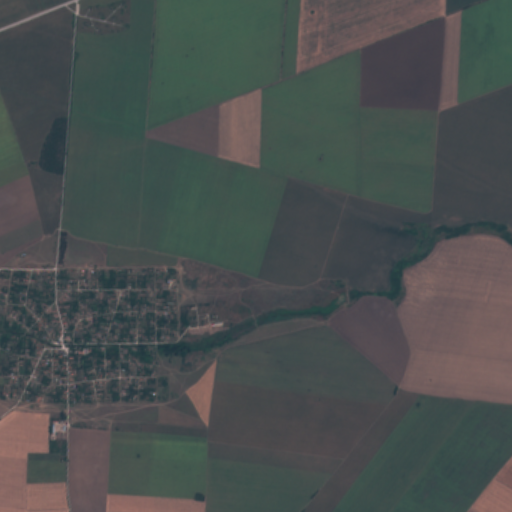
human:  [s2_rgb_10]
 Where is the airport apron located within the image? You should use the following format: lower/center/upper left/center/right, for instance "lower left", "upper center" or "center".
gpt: The airport apron is located in the upper left of the image.
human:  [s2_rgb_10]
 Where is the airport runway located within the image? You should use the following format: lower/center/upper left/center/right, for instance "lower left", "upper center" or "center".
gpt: The airport runway is located in the upper left of the image.
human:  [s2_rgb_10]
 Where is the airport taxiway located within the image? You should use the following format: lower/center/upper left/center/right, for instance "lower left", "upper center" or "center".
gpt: The airport taxiway is located in the upper left of the image.
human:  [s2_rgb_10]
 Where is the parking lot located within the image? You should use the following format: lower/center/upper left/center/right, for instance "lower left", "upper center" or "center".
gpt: There is no parking lot in the image.